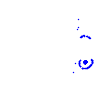
Particle: kaon